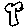
Label: tree